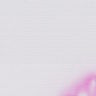
Metastatic tissue present: no